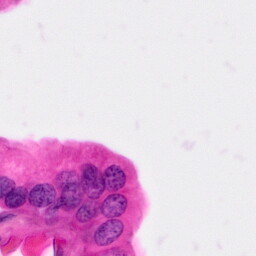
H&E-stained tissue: Pancreatic